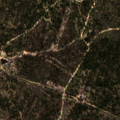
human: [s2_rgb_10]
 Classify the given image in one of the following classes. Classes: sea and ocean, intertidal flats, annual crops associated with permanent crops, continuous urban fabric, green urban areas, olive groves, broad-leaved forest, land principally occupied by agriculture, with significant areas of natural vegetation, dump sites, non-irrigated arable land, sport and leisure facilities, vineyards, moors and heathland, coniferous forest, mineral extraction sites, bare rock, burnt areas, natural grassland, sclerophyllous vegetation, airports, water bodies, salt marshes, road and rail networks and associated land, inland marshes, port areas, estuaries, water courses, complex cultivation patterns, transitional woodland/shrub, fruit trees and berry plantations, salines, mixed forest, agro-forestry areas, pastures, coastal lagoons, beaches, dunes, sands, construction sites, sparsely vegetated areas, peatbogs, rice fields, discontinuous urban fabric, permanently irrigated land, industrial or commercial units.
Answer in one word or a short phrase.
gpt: broad-leaved forest